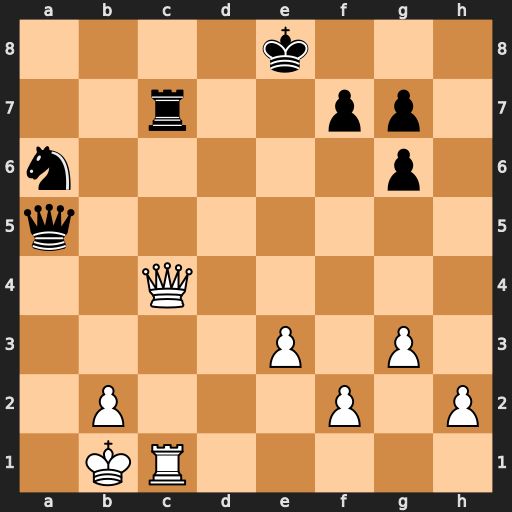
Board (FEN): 4k3/2r2pp1/n5p1/q7/2Q5/4P1P1/1P3P1P/1KR5
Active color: w
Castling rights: -
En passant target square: -
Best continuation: Qe4+ Kf8 Qa8+ Ke7 Rxc7+ Qxc7 Qxa6